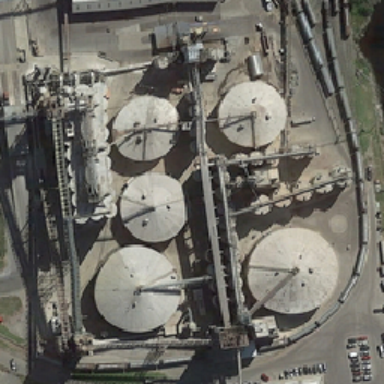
There are several trains railways buildings roads and many cars .